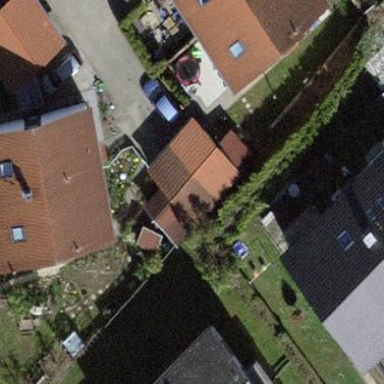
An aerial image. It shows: Group of garages.